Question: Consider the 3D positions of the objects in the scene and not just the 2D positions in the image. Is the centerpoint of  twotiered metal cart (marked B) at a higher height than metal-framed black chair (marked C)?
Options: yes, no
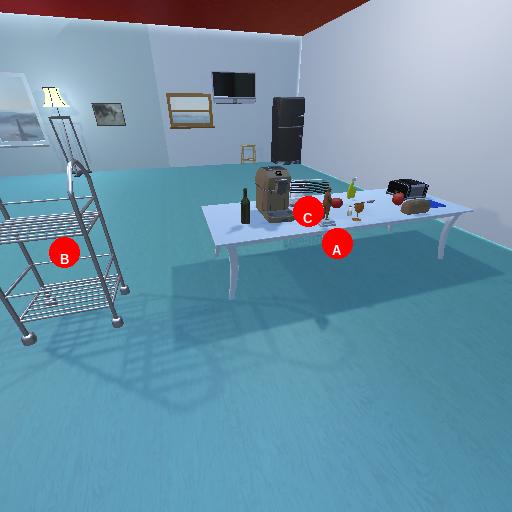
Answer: yes